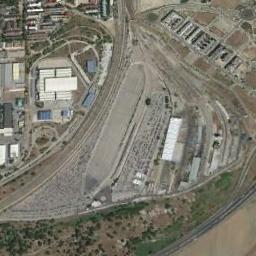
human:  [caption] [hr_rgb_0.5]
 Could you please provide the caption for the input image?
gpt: Many buildings are beside the railway station .

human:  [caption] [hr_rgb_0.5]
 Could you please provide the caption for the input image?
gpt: The railway station has some railways and a clearing is next to the railway station .

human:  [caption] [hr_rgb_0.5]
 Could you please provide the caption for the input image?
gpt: There is a fully equipped railway station in the suburbs .

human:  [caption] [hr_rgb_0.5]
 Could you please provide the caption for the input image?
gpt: The railway station is next to some buildings and trees .

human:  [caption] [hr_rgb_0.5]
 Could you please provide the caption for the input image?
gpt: There are some buildings and green bushes near the railway station .